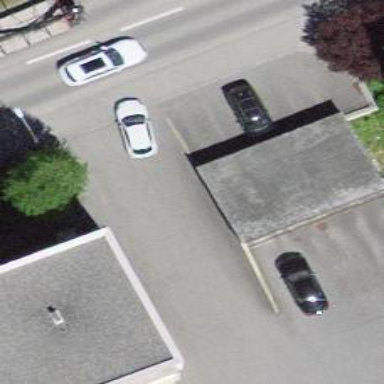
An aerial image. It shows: Garage.